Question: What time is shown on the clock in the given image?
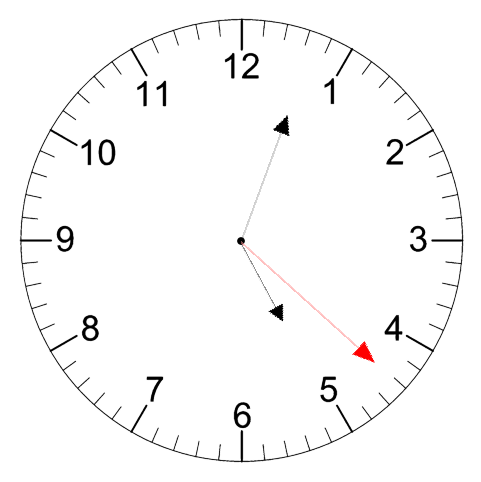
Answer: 05:03:22